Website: crate-barrel
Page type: gifting
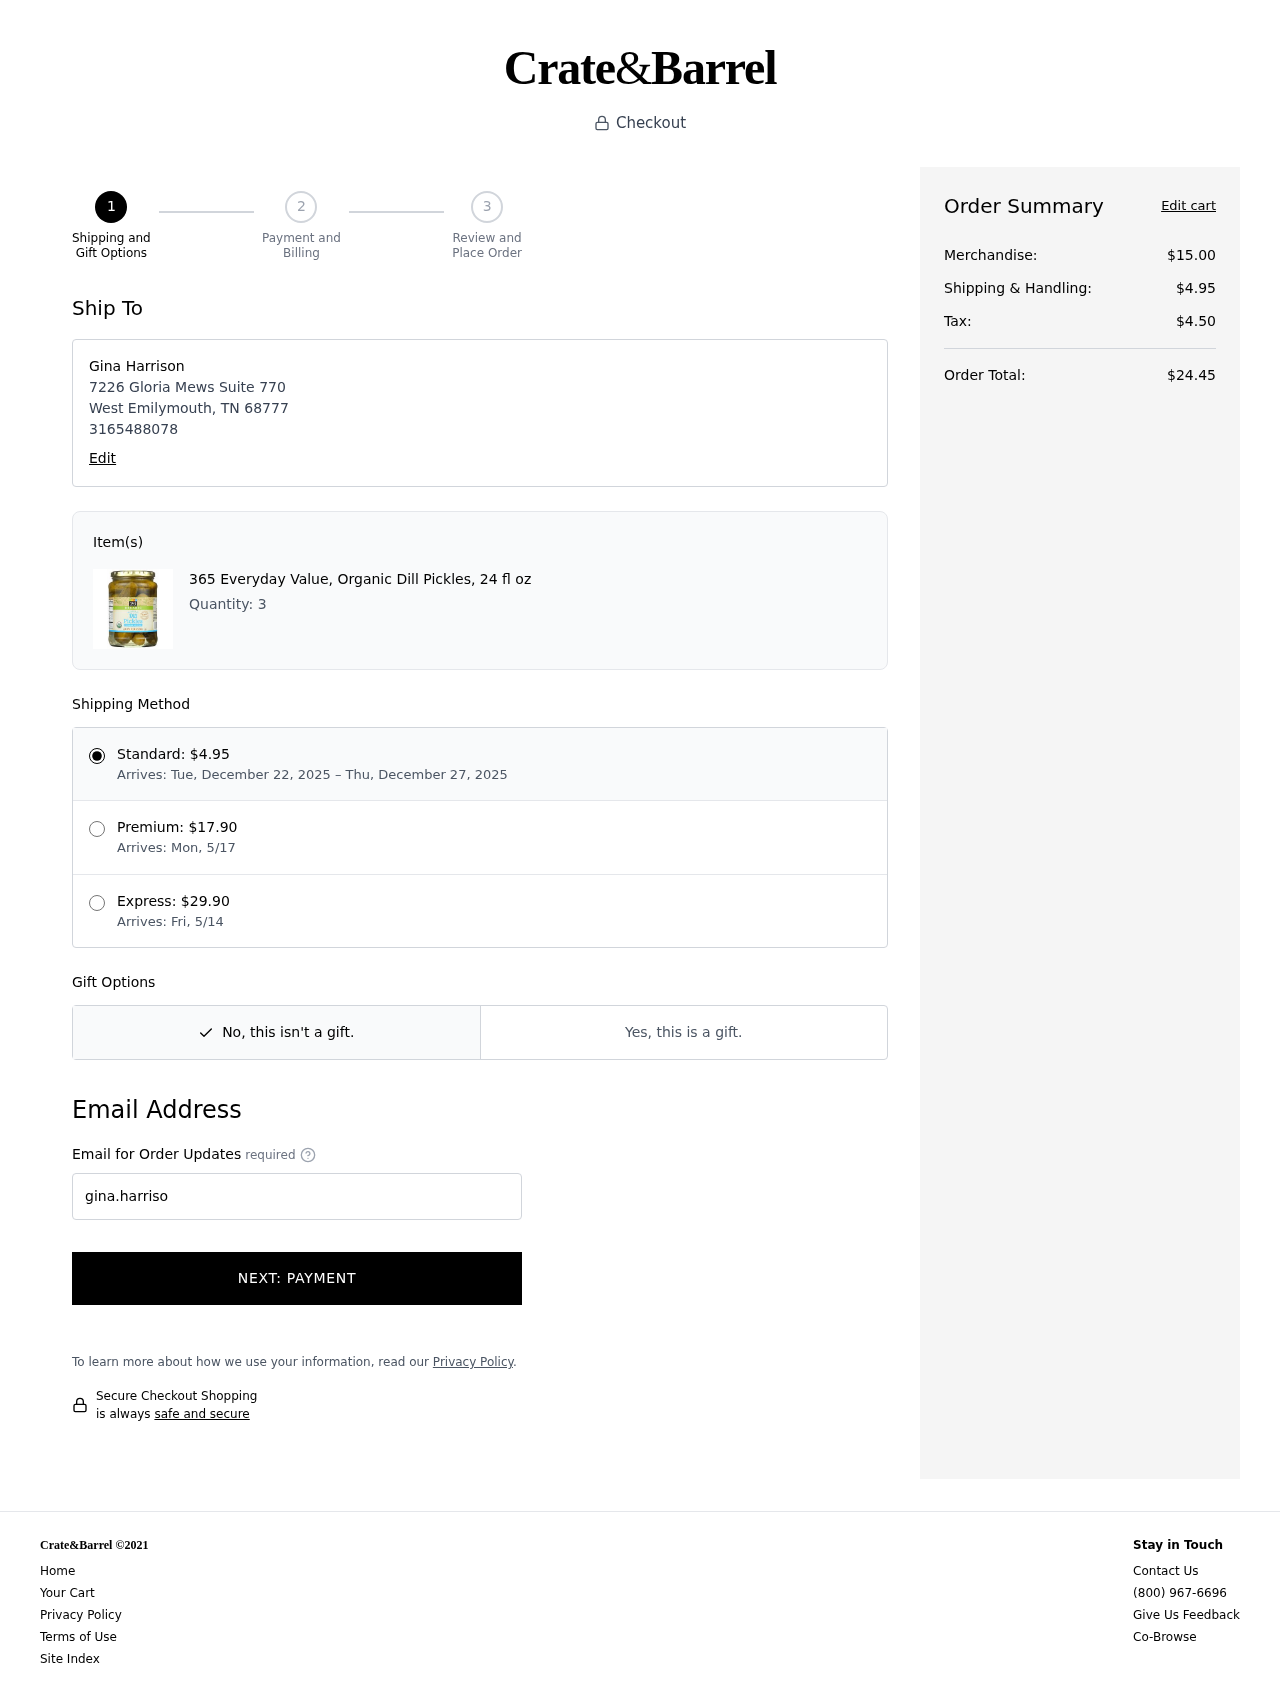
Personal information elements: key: PII_CITY
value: West Emilymouth
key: PII_FULLNAME
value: Gina Harrison
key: PII_PHONE
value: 3165488078
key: PII_POSTCODE
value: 68777
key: PII_STATE_ABBR
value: TN
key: PII_STREET
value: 7226 Gloria Mews Suite 770
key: PII_EMAIL
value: gina.harrison@yahoo.com
Product elements: key: PRODUCT1_NAME
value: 365 Everyday Value, Organic Dill Pickles, 24 fl oz
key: PRODUCT1_QUANTITY
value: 3
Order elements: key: ORDER_SHIPPING_DATE
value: December 22, 2025
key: ORDER_DELIVERY_DATE
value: December 27, 2025
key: ORDER_SUBTOTAL
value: $15.00
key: ORDER_SHIPPING_COST
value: $4.95
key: ORDER_TAX
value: $4.50
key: ORDER_TOTAL
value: $24.45